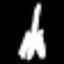
Label: fork